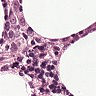
Metastatic tissue present: yes